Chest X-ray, AP view. Patient: 48 years old, sex M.
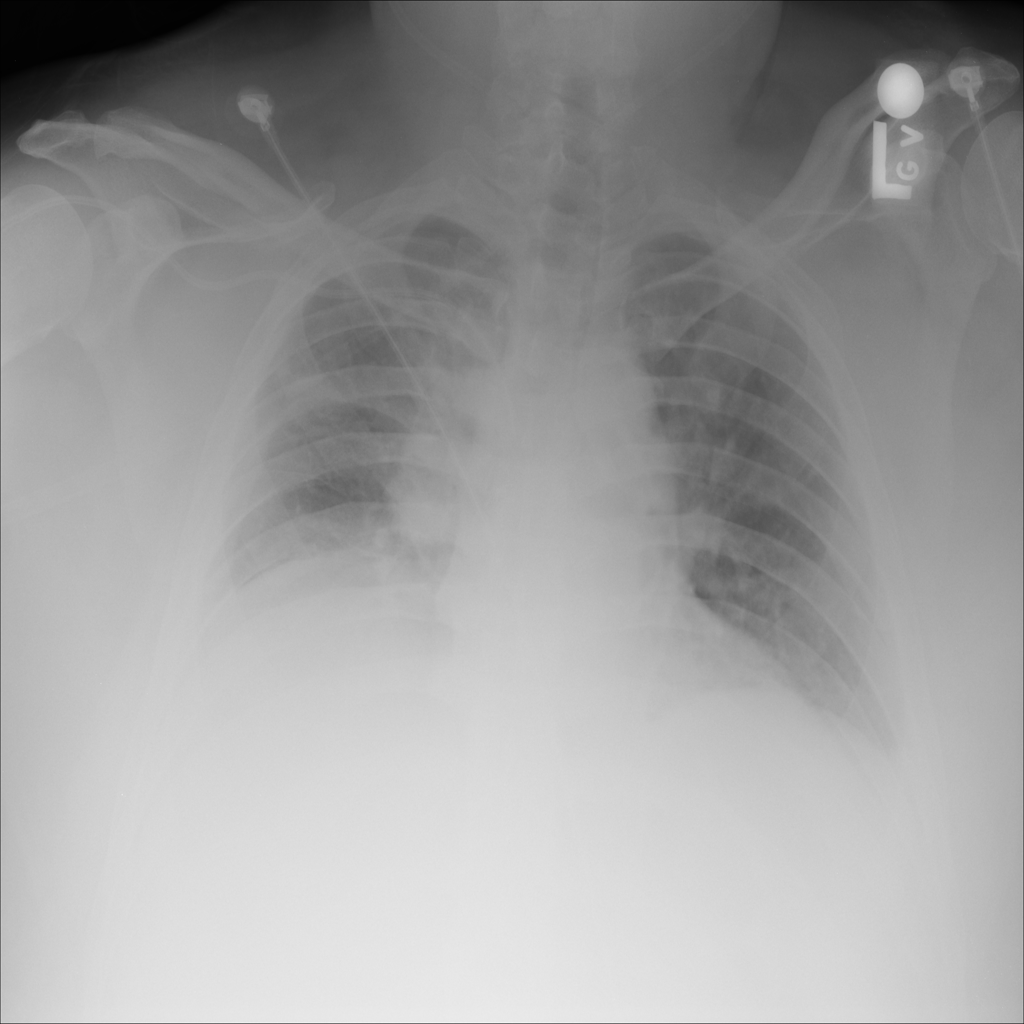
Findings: Atelectasis, Pneumothorax